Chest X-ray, PA view. Patient: 79 years old, sex M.
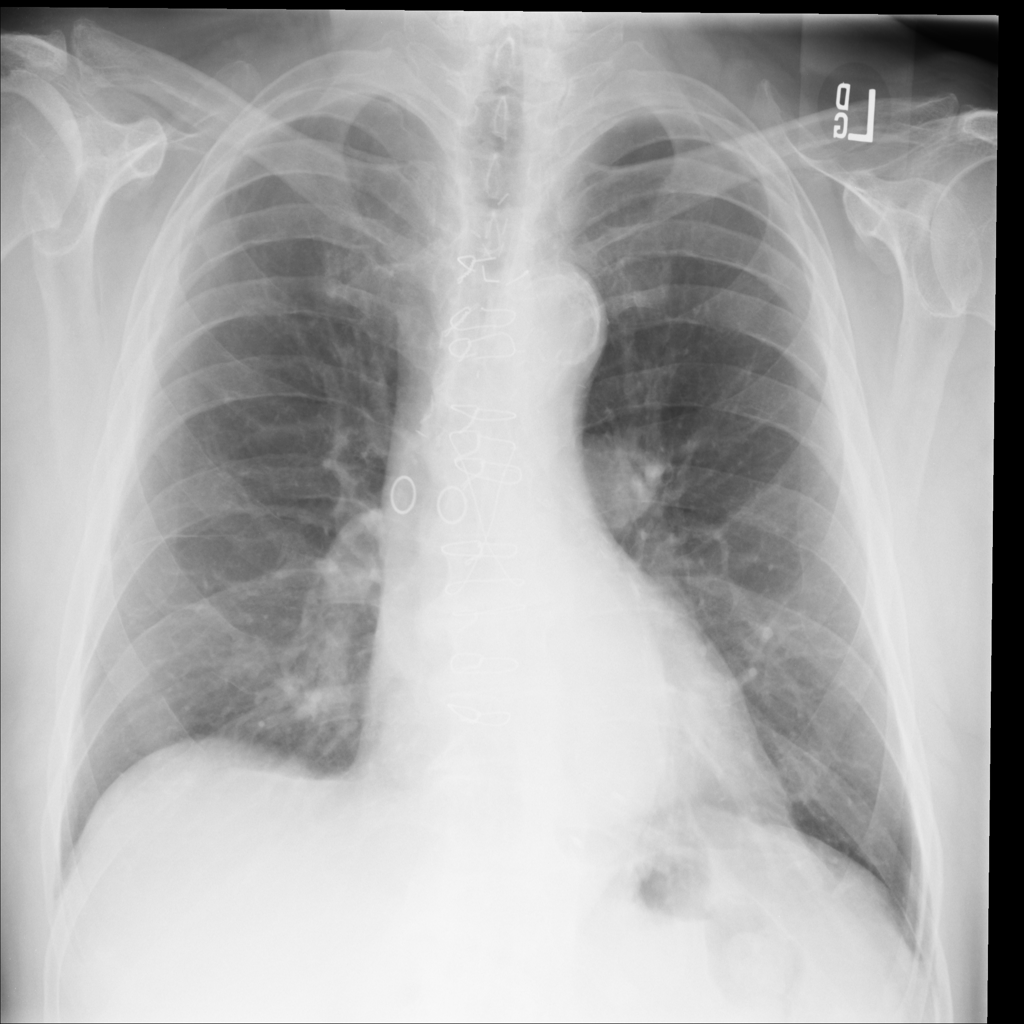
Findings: No Finding